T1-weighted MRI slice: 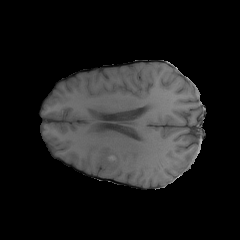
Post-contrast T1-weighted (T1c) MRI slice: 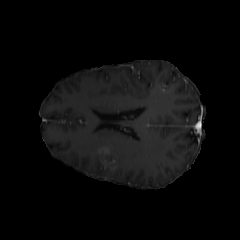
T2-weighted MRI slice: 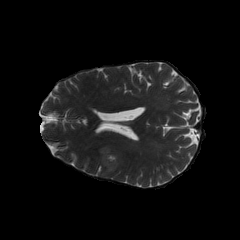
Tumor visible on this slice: yes